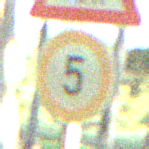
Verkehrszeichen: Geschwindigkeit5
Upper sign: ViehtriebRechts
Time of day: MorningAfternoon
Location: Outdoor (Nature)
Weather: Clear
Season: NotSpecified
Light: Natural